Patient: sex F, age 59
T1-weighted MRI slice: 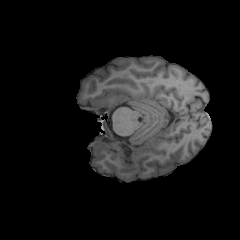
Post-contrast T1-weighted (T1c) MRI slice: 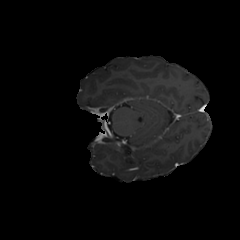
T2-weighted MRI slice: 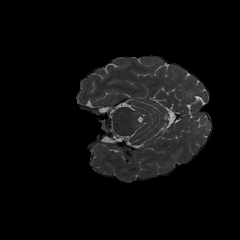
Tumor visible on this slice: no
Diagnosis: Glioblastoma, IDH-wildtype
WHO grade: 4